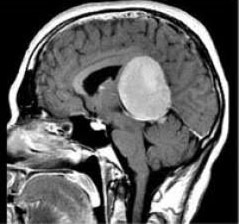
Label: meningioma